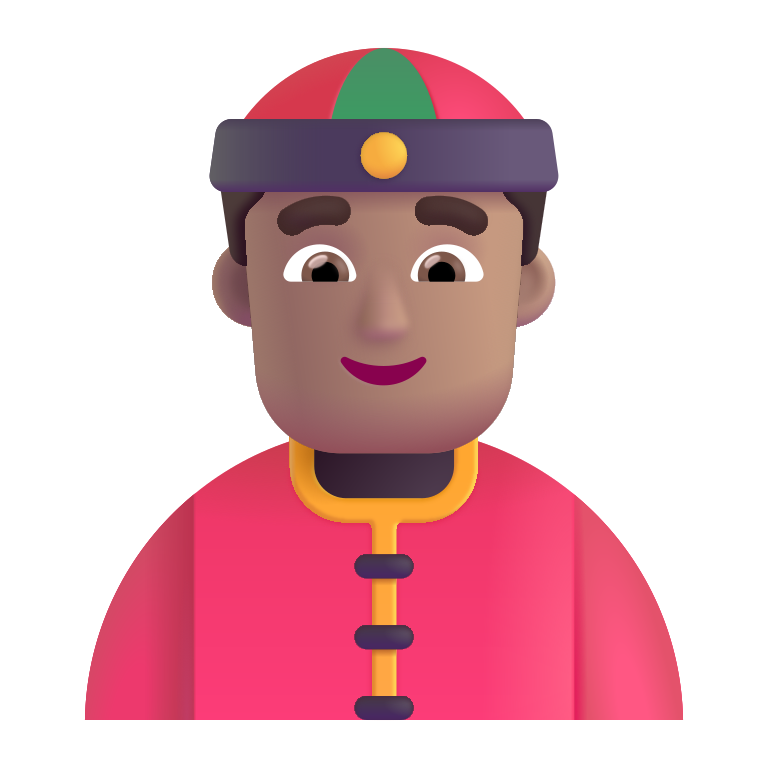
person with skullcap color